Question: All,
I've switched from Google Reader to Thunderbird to read / manage RSS feeds.
For some reason, the folder view of my imported feeds does not show up in Thunderbird, yet in the 'manage subscriptions' panel, the folder hierarchy is preserved.
See the attached screen shot.
Any thoughts?
Thanks!

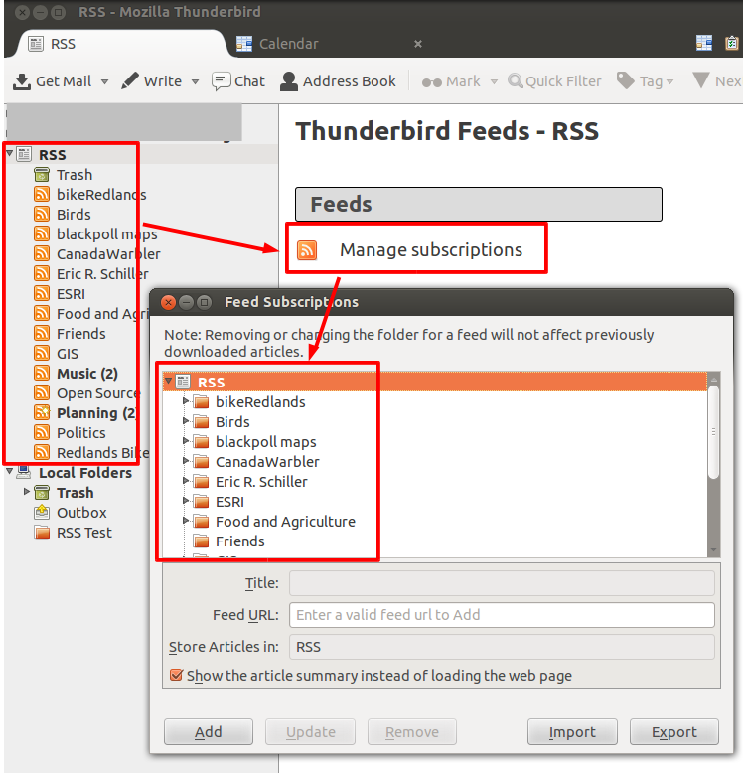
Answer: I don't think there is a folder view for rss in Thunderbird.
You could install the Bamboo add-on but you might as well do that in Firefox.
Here's a workaround:
1. Right click on your rss folder
2. Search Messages...
3. Change the drop down box from "contains" to "doesn't contain"
4. Type a crazy word in the text field (I put "zigloo", pretty safe to assume that will never pop up in a rss feed, but you could go crazier)
5. Click on "Save as Search Folder"
You can then give it a name and put it where you want.